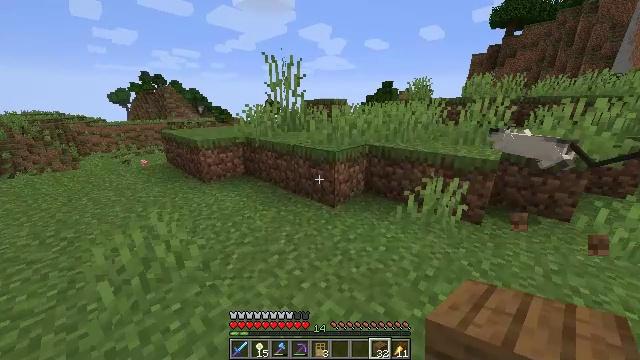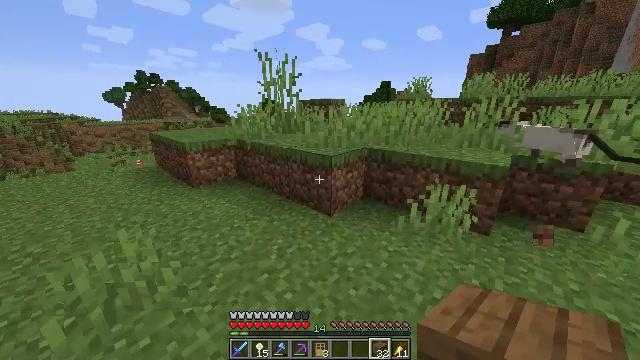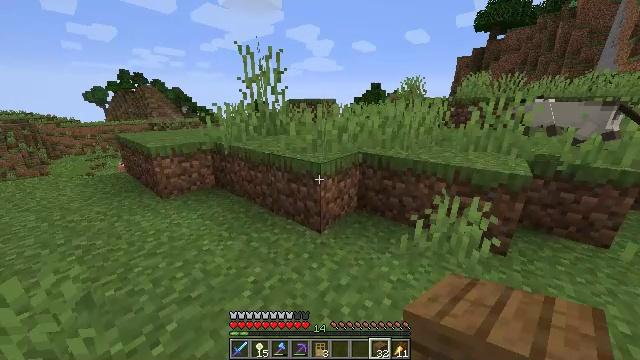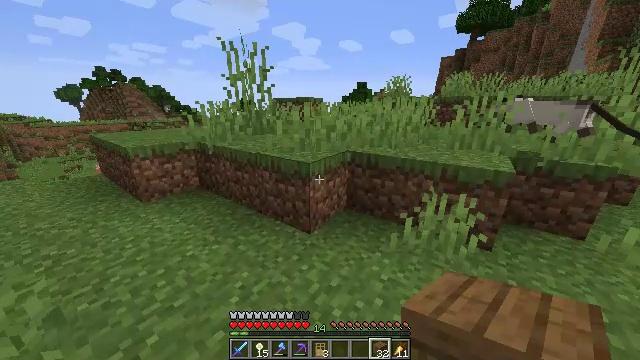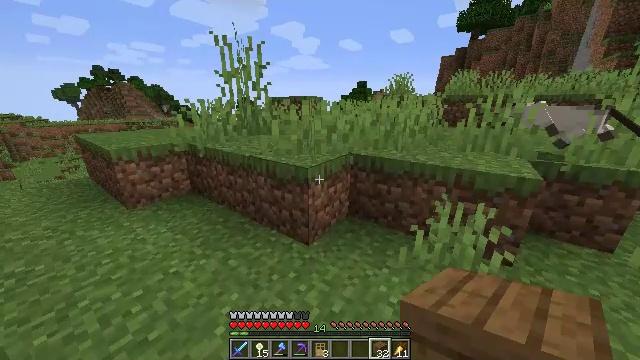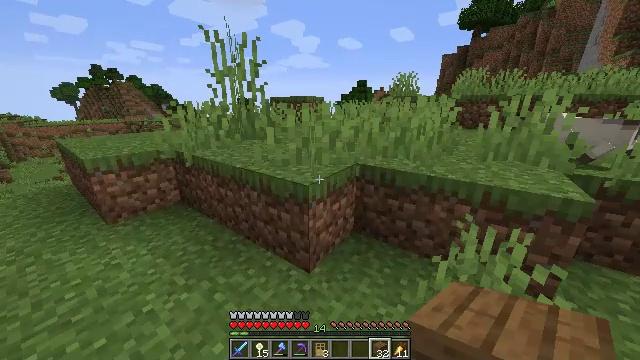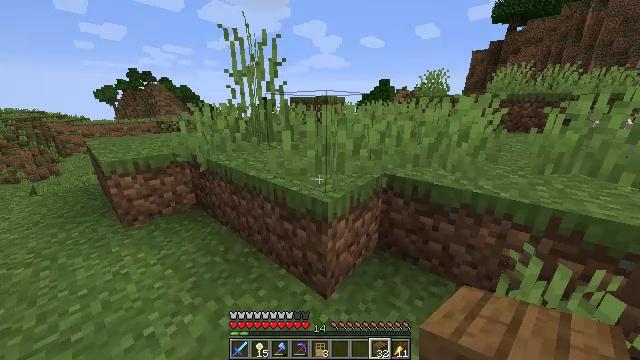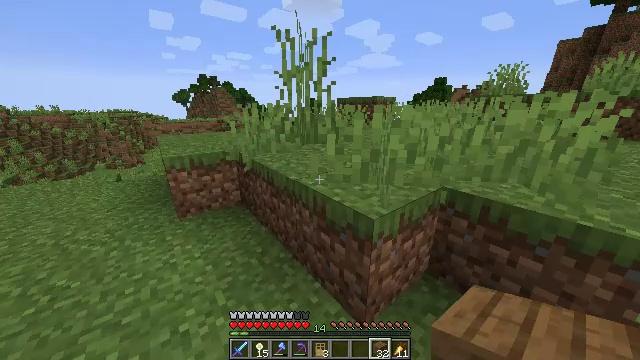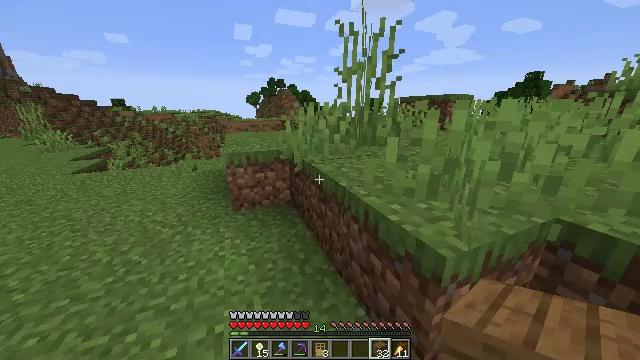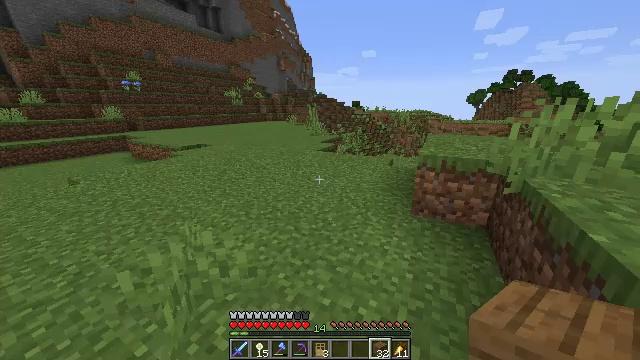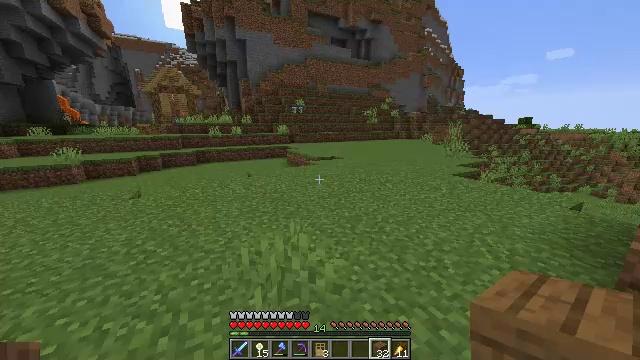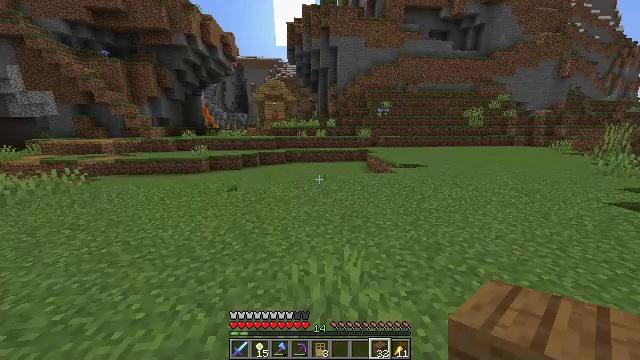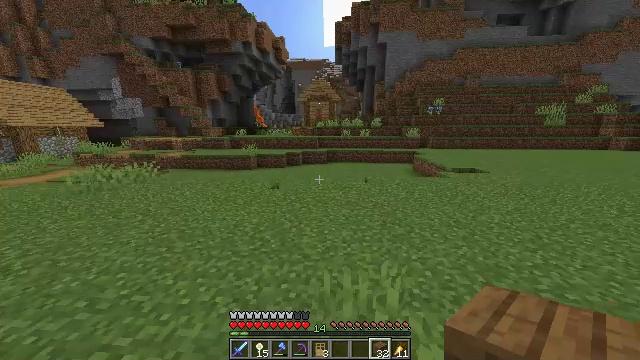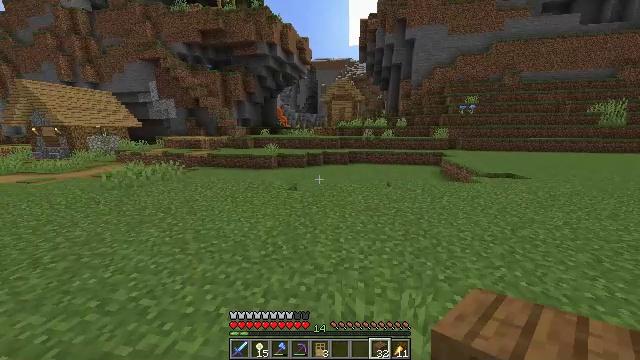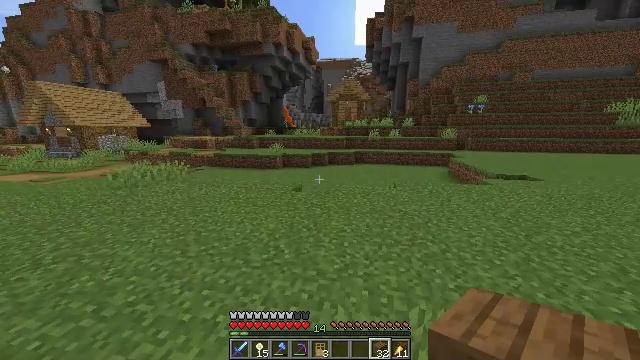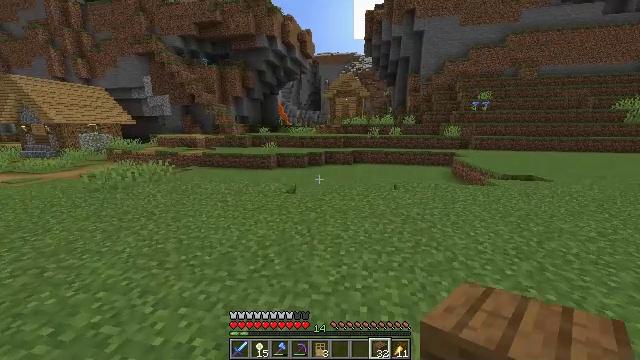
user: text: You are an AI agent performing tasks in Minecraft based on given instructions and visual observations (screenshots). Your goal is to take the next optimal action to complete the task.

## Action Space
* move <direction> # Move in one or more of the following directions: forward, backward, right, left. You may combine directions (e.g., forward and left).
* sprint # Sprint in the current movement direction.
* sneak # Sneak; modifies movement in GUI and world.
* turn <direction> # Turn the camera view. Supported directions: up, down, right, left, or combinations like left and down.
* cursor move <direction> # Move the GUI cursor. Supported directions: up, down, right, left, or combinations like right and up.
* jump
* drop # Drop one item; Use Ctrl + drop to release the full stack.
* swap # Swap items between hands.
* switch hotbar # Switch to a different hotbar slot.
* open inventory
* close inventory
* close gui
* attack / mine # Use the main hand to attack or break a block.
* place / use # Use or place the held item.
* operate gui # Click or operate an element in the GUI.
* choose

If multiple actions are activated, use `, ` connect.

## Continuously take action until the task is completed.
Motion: motion action
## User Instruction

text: Gather tall grass by hitting it.
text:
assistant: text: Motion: move forward, sprint
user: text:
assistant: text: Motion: move forward, sprint, turn right
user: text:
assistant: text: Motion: move forward, turn right
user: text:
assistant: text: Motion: move forward
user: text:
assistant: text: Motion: move forward
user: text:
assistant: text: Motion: move forward, turn left
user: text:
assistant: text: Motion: move forward, turn left
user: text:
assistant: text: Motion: move forward, turn left
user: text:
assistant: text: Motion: move forward, turn left
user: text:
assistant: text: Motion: move forward, turn left and up
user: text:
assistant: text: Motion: move forward, turn left and up
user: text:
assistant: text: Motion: move forward, turn left
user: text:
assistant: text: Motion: move forward, turn left
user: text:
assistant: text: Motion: turn left
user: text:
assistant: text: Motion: no_op
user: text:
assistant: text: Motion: no_op
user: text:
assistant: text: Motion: no_op
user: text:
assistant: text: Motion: no_op
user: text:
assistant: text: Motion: no_op
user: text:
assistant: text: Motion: move forward
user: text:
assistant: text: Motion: move forward, turn left
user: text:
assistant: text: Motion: move forward, turn left
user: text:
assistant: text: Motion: move forward, sprint, turn left
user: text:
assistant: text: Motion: move forward, sprint, turn left
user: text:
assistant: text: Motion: move forward, sprint
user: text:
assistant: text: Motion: move forward, sprint
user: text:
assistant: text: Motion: move forward, sprint
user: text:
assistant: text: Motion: move forward
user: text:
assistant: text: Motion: move forward, turn left
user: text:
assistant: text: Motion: move forward, turn left